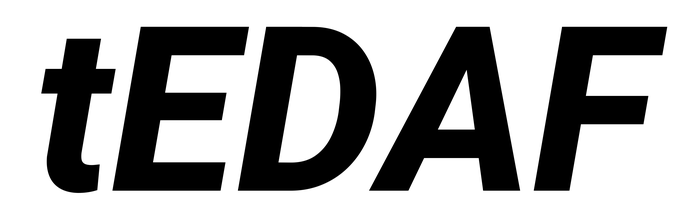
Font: Roboto-Italic_ExtraBold_Italic